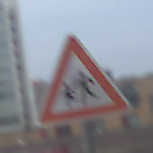
Verkehrszeichen: KinderRechts
Umgebung: Outdoor, Urban
Tageszeit: MorningAfternoon
Wetter: Overcast
Licht: Natural
Jahreszeit: NotSpecified
Kontrast: LowContrast